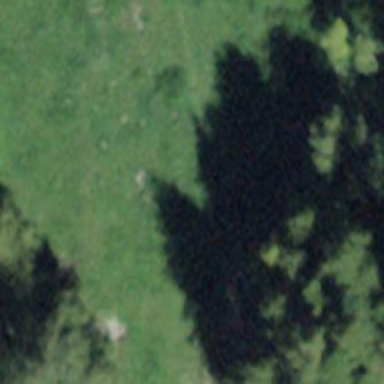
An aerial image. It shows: Mixed woodland with various types of leaves.